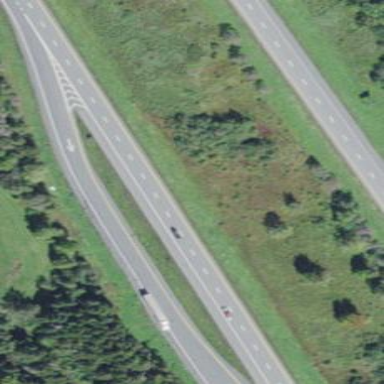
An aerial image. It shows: Rest area along the road.